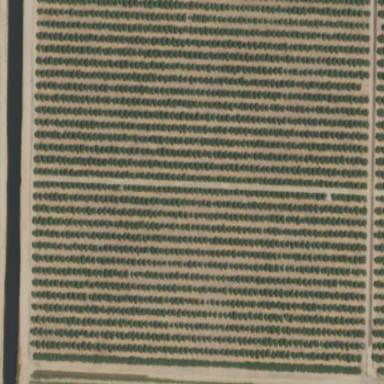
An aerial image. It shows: Orange orchard with beautiful orange trees.